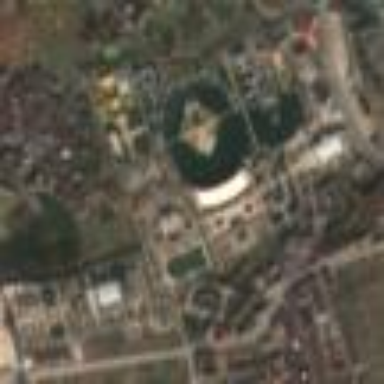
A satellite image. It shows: Theme park.